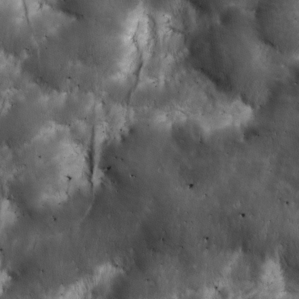
Label: non_frost